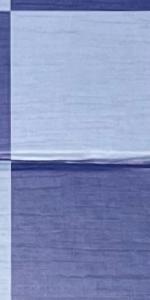
Label: Empty